Interaction volume radius: 5 \u00c5
Interaction volume height: 25 \u00c5
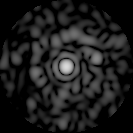
Disorder parameter: 0.861